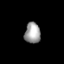
Tissue: lung
Cell type: Others
Senescence score: 0.5644
Nuclear area (px): 324
Mean DAPI intensity: 158.574